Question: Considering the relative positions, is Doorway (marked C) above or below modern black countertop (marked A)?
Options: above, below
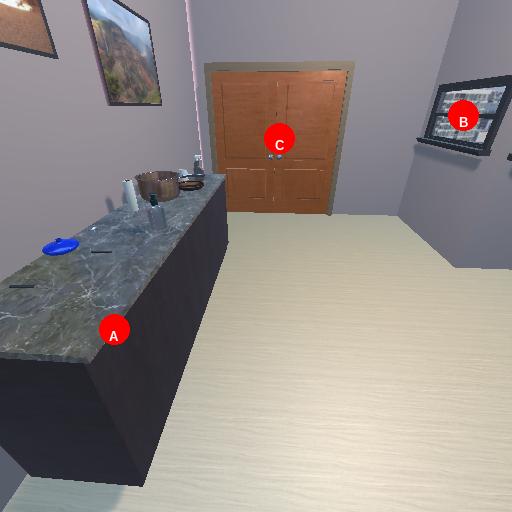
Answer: above